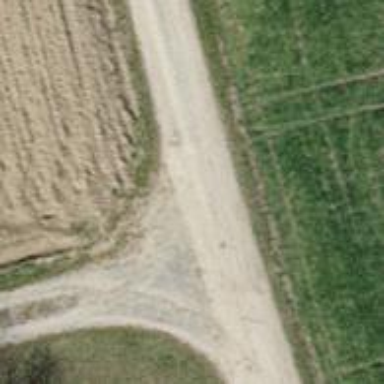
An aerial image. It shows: Track with compacted grade3 surface.